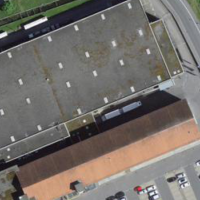
EUNIS habitat code: 54
Species observed at this site:
Centaurea scabiosa